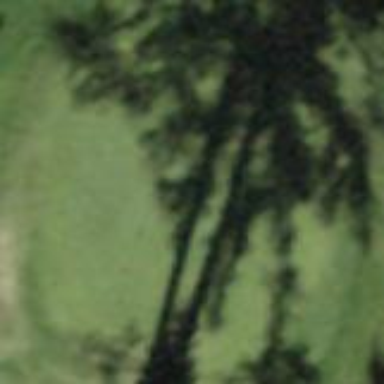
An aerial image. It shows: Green golf area with grass land use.